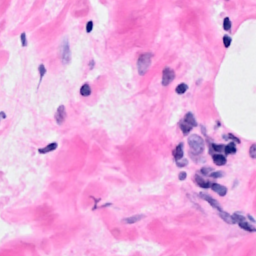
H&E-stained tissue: Breast